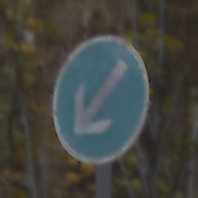
Verkehrszeichen: VorgeschriebeneVorbeifahrtLinks
Umgebung: Outdoor, Urban
Tageszeit: MorningAfternoon
Wetter: PartlyCloudy
Licht: Natural
Jahreszeit: NotSpecified
Kontrast: LowContrast